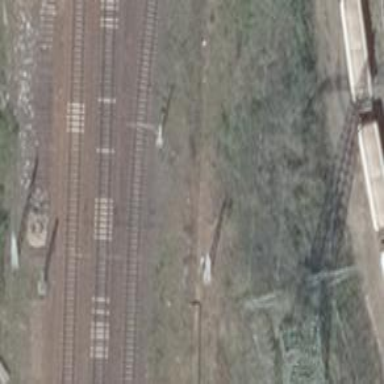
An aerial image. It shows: Railway signal.